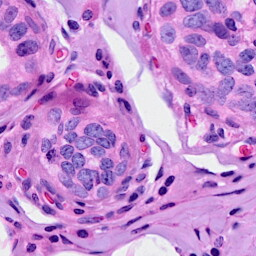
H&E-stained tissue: Breast